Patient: sex M, age 48
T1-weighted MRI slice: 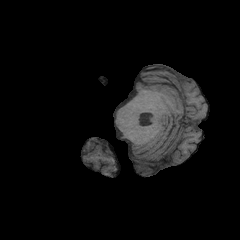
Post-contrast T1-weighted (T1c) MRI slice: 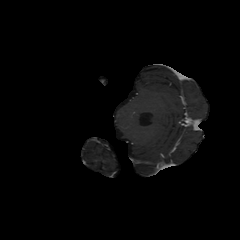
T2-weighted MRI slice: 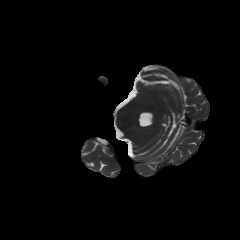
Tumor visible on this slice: no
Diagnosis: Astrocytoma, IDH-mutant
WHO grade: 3